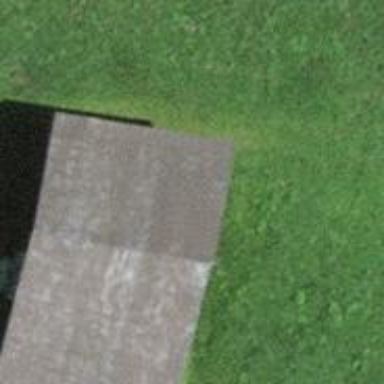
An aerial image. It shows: Rural barn.